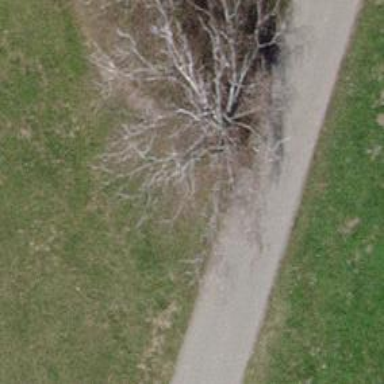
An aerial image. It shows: Bench.